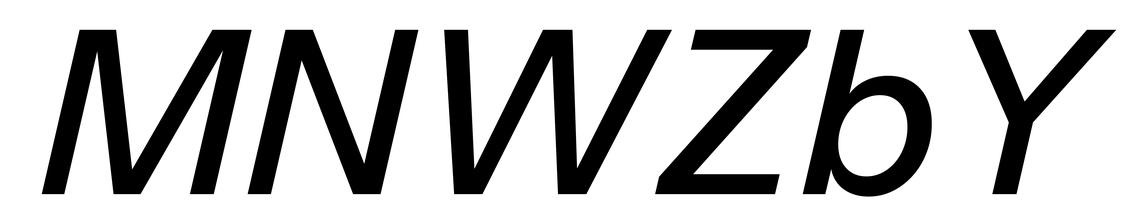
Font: InstrumentSans-Italic_Medium_Italic